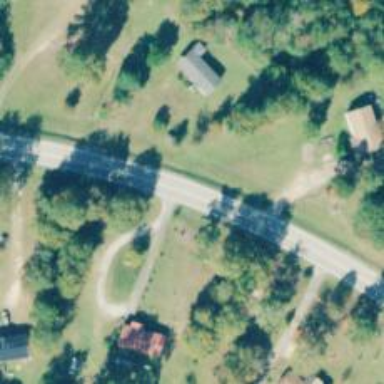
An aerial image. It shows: Asphalt road classified as primary highway.